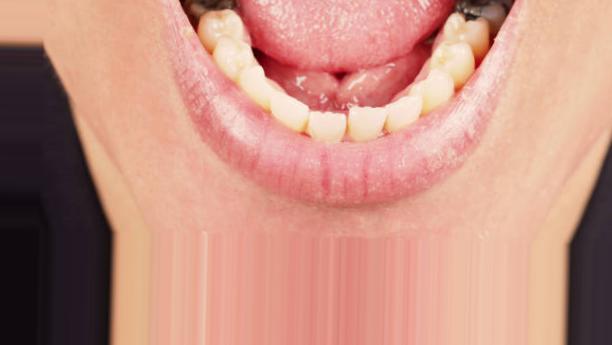
Condition: Caries